Question:
I'm trying to implement the above navigation UI in flex. Basically I'd like a bar with two (or more) big buttons (see top picture, buttons one and two). When the user clicks on button one, a set of new buttons (specific to mode one) appear in the lower part of the button strip, and can be selected (see lower left pic). Same happens if you click on button two (see lower right pic). Basically, buttons one and two select their own bar with buttons that can be used to do stuff.
Note: this is not intended to be a hover menu, i.e. the lower buttons are visible until the user selects another higher level button or clicks on the background of the bar.
I thought about using either a spark TabBar or ButtonBar container, but I'm not sure that's the best approach.
thank you for any advice or pointers to examples!
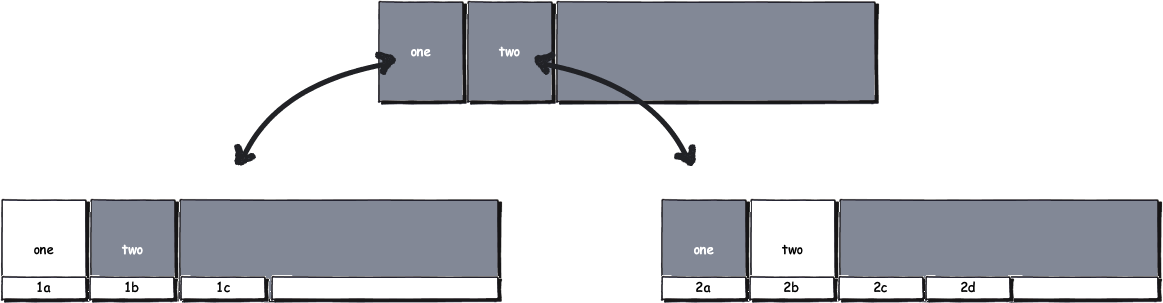
Answer: Since you tagged this as both flex 3 and Flex 4, I'd recommend using the Flex 4 components for this one.
Use a bunch of <URL> along with skin states of your custom component. Conceptually something like this:
'''
<s:TabBar id="mainTabBar" change="onChange(event)"/>
<s:TabBar id="firstSubBar" includeIn="firstSelected" />
<s:TabBar id="secondSubBar" includeIn="secondSelected" />
<s:TabBar id="thirdSubBar" includeIn="thirdSelected" />
'''
Have a change method something like this:
'''
protected function changeSelection(event:IndexChangeEvent): void {
invalidateSkinState()
}
'''
And in your getCurrentSkinState() method, do something like this:
'''
override protected getCurrentSkinState():void{
if(mainTabBar.selectedIndex == 1){
return "firstSelected";
} else if(mainTabBar.selectedIndex == 2){
return "secondSelected";
} // etc. etc//
return super.getCurrentSkinState();
}
'''
There is no reason you can't do something similar w/ the MX TabBar.
Does that help?